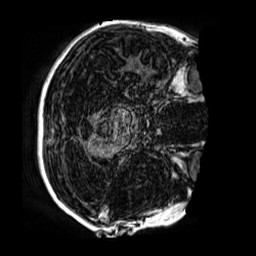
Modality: MP2RAGE
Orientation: axial
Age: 11
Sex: male
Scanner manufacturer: siemens
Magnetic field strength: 3 T
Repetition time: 4 s
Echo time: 0.00299 s